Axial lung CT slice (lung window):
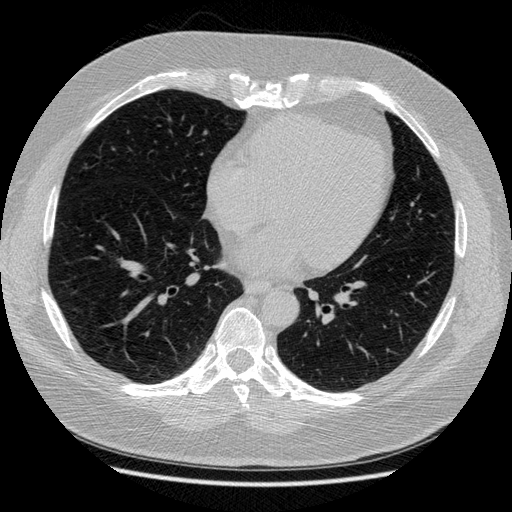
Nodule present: no